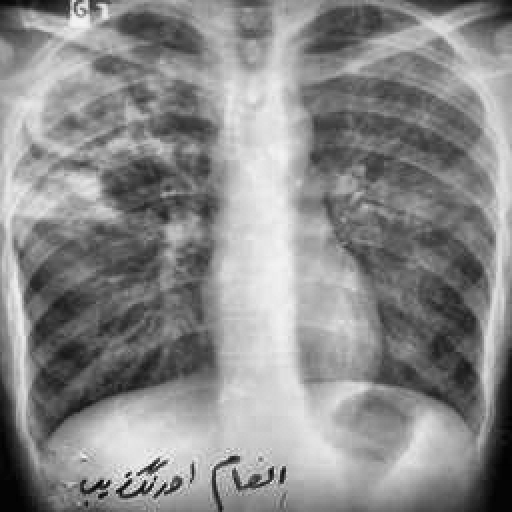
Finding: TUBERCULOSIS